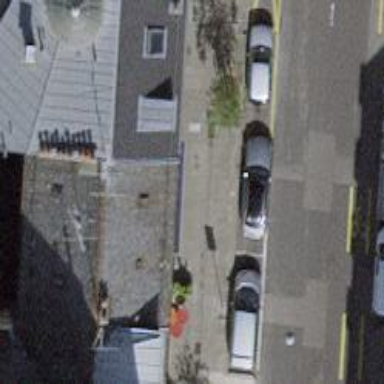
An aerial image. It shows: Restaurant.